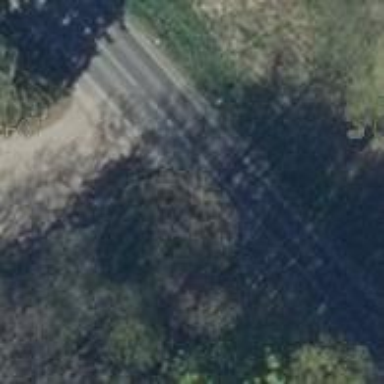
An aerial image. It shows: Emergency access point on the road.